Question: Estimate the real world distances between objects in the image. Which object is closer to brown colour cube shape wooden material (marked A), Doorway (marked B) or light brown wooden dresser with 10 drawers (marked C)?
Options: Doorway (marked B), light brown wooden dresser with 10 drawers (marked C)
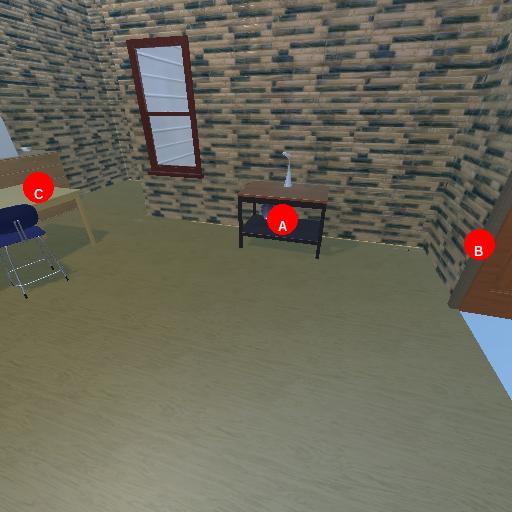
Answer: Doorway (marked B)